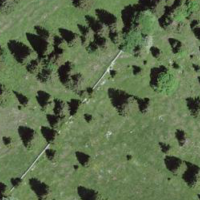
EUNIS habitat code: 24
Species observed at this site:
Scilla bifolia